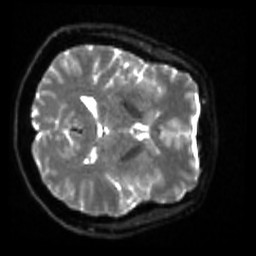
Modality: sbref
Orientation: axial
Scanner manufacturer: siemens
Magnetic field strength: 3 T
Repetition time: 4 s
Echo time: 0.0594 s